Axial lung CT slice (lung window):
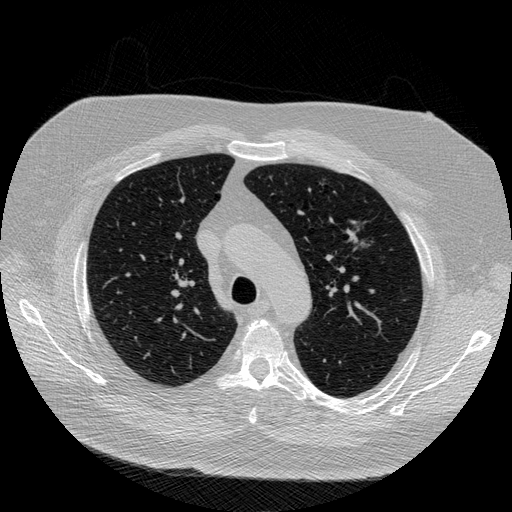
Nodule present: yes
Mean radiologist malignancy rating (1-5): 5